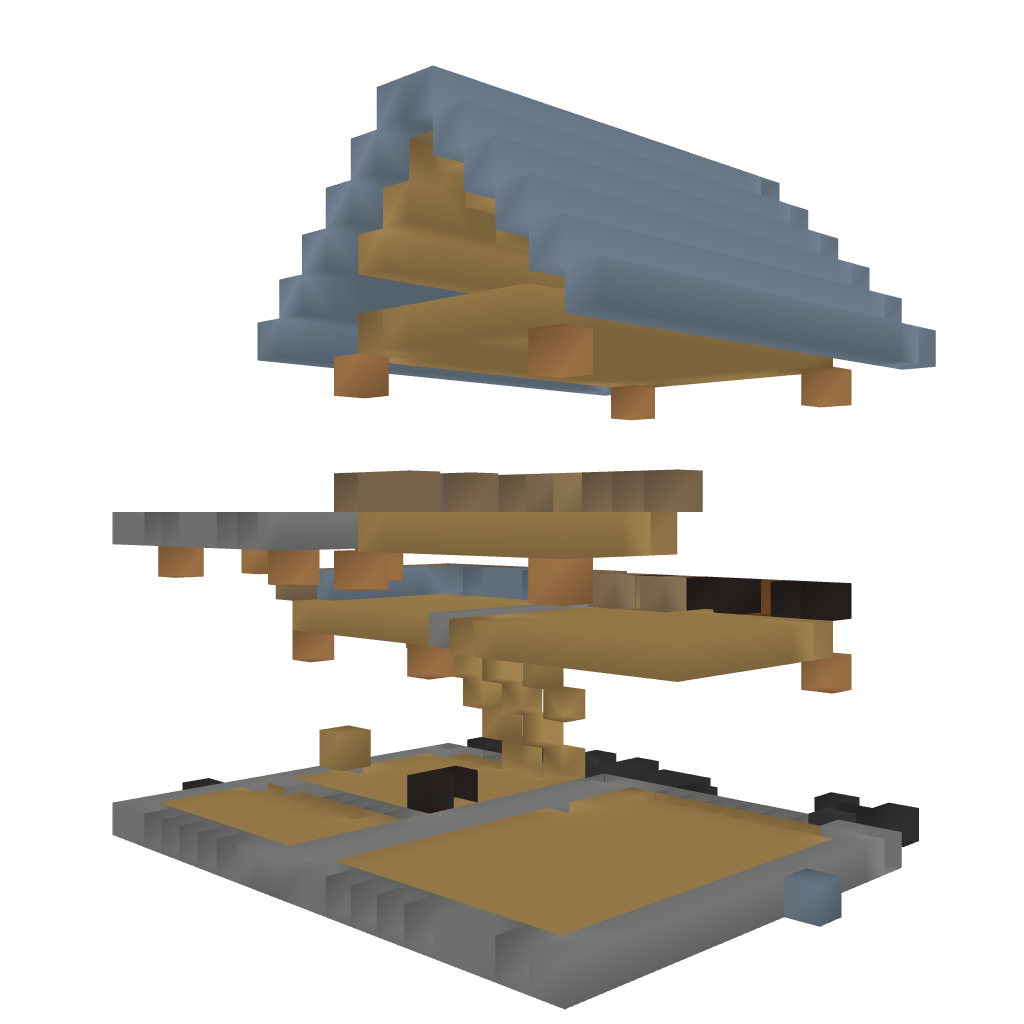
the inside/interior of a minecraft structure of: A modern house.